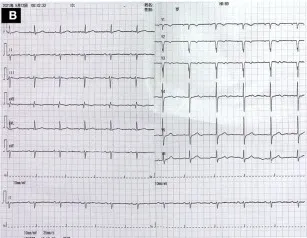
Speckle tracking echocardiography, repeat electrocardiogram, and timeline of disease diagnosis and treatment. (B) Electrocardiogram on the 5th day of admission showed sinus rhythm with a normal rate of 69 beats per minute.
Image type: electrography (ekg)